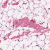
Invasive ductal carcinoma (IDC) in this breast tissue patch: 0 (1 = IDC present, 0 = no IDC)